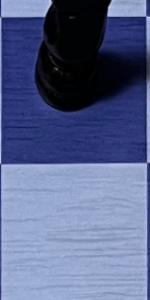
Label: Empty